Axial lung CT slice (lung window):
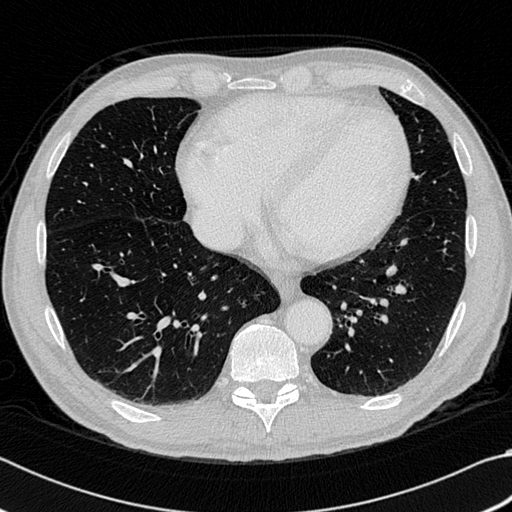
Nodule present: no